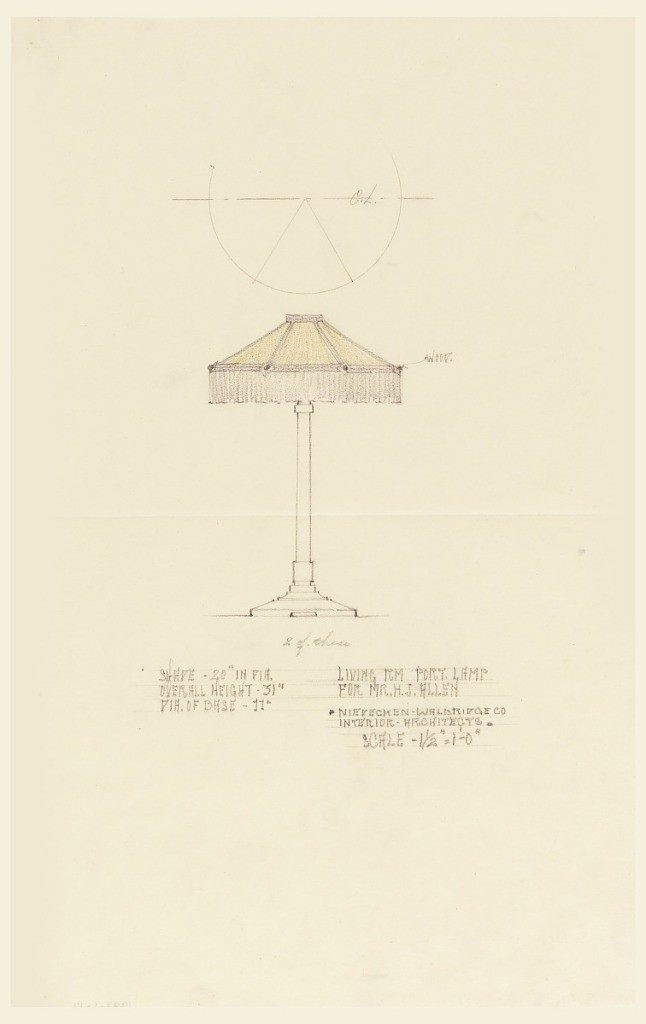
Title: Portable Lamp for Living Room, Henry J. Allen Residence, Wichita, Kansas
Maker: Frank Lloyd Wright, American, 1867–1959
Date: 1917
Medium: Graphite, color pencil on white tracing paper
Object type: Drawing
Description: Design for a table lamp with a shade. Upper center, sketch of shade.